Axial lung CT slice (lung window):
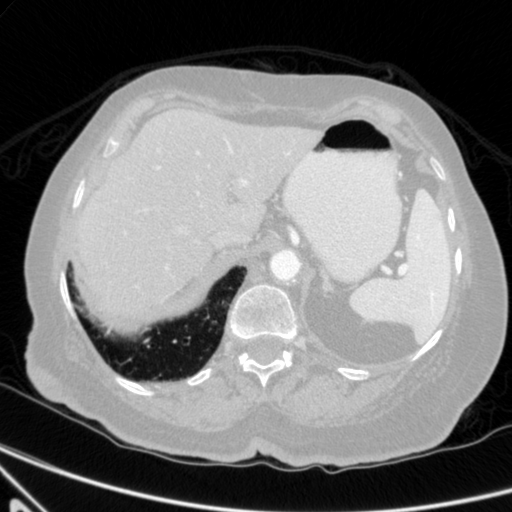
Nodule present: no